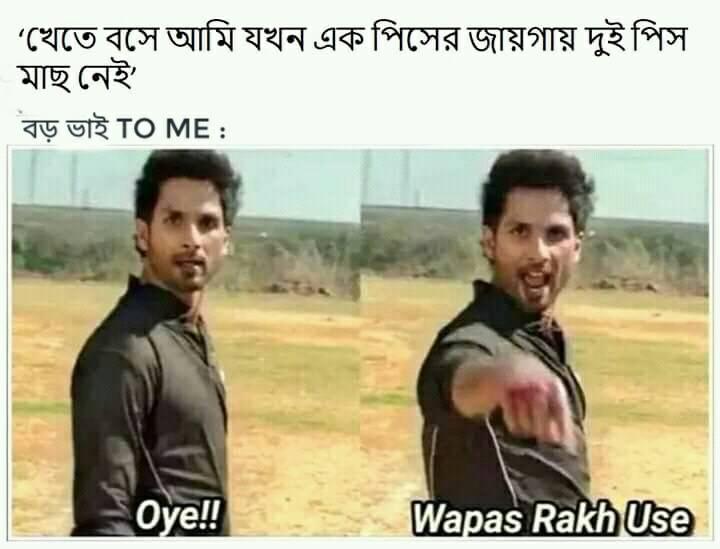
Caption: খেতে বসে আমি যখন এক পিসের জায়গায় দুই পিস মাছ নেই'  বড় ভাই TO ME :    Oye !!   Wapas Rakh Use
Label: non-hate